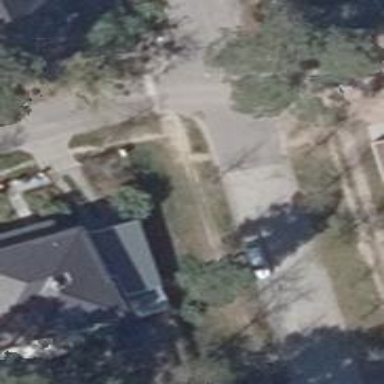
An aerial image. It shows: Residential road with sidewalks on both sides.